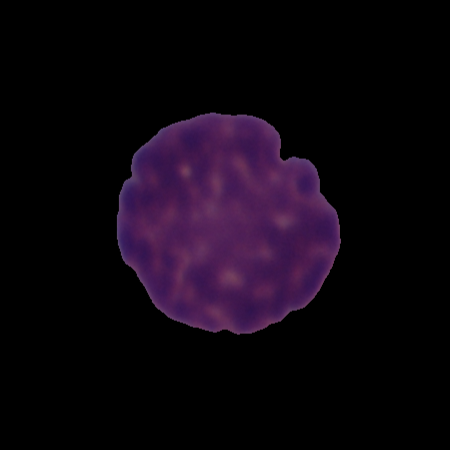
Label: cancer